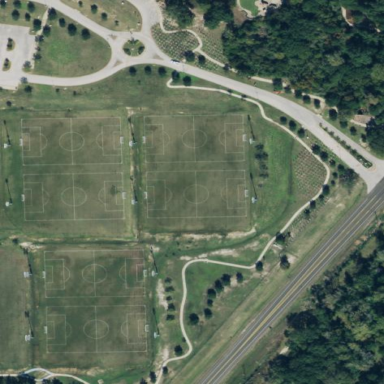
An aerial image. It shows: Soccer pitch for outdoor sports and leisure activities.